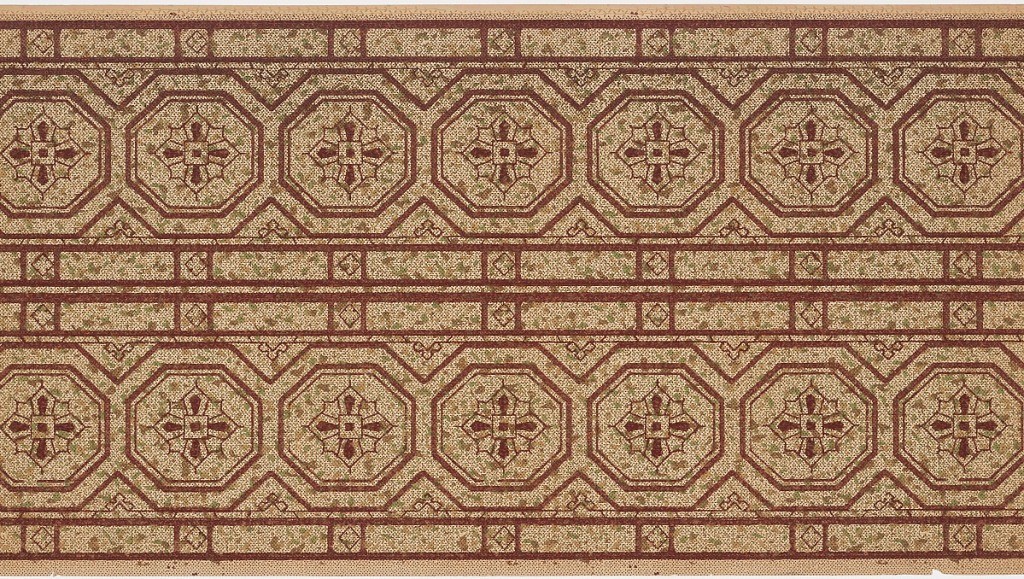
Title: Border
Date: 1905–1915
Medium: Machine-printed paper
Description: Square motif set inside an octagonal framework creating a chain of such motifs.Printed on dotted or mottled ground. Two borders printed across the width.